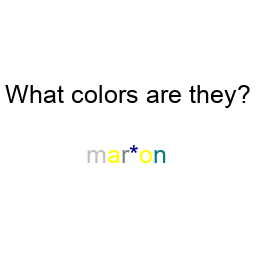
Color: silver, yellow, gray, navy, yellow, teal
Color name shown: maroon
Background color: white
Question text color: black